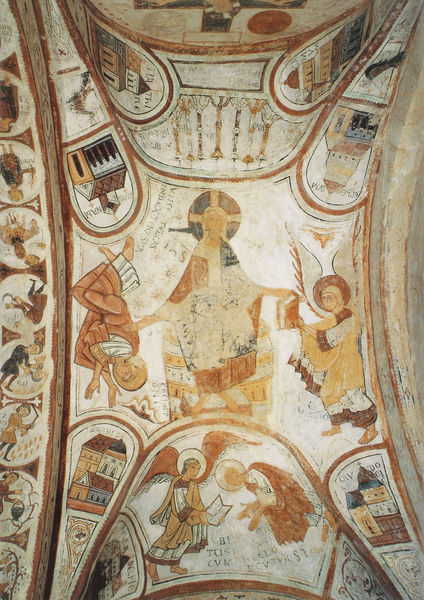
Titel: Oster- und Glorifikationszyklus
Standort: Léon, S. Isidoro, Pantheon (EU - E)
Schlagwörter: flügel, gott, weiß, gelb, bunt, rot, kirche, engel, italien, gewölbe, buch, kreuz, links, text, nimbus, christus, mittelalter, heilige, deckengemälde, fresko, jerusalem, deckenmalerei, heiliger geist, byzantinisch, pantokrator, christliches motiv, steindecke